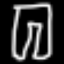
Label: pants